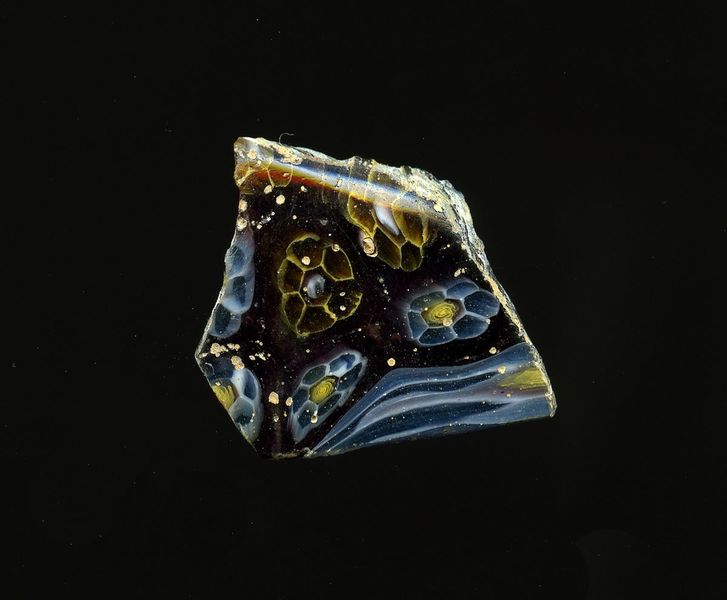
Titel: Fragment eines Gefäßes
Standort: Hamburg
Institution: Museum für Kunst und Gewerbe Hamburg
Schlagwörter: glas, antike, technik, kaiserzeit, aufbewahrung, blumenornamente, gefäß, behälter, frühe kaiserzeit, prinzipat, römische, millefiori, mittlere, späte